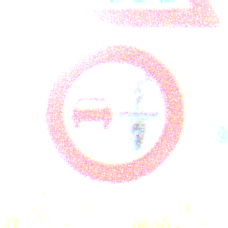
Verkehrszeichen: VerbotUeberholenEinspurigeFahrzeuge
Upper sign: FussgaengerueberwegRechts
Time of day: Night
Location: Outdoor (Suburban)
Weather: PartlyCloudy
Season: NotSpecified
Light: Artificial